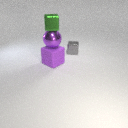
large purple rubber cube below large purple metal sphere